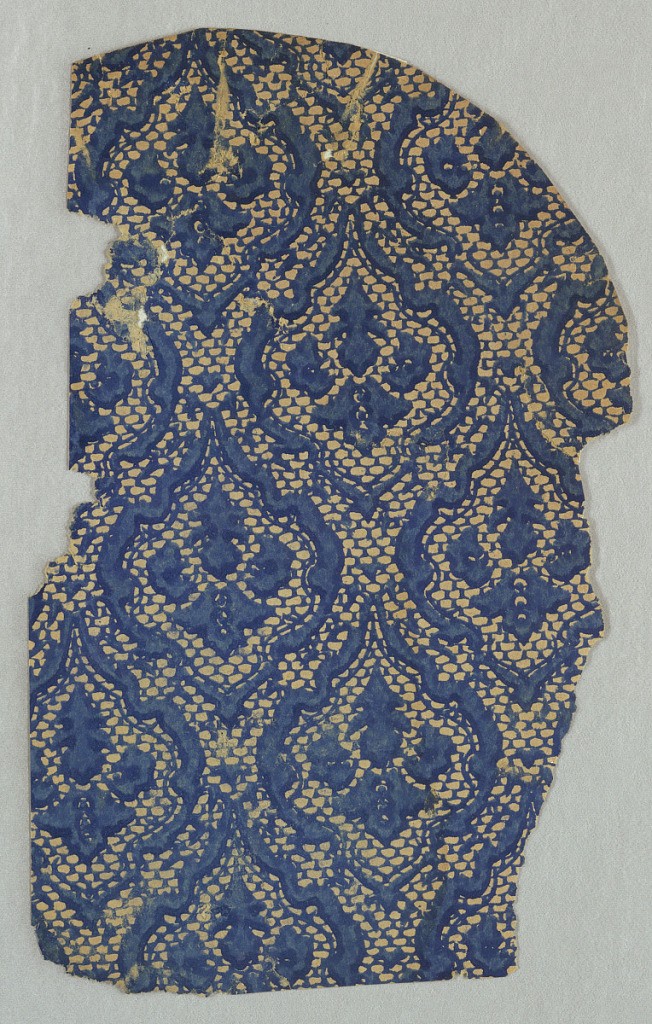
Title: Sidewall - fragment
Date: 1865–80
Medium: Machine-printed paper
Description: Parts a,b are joined together. Small floral medallions create a diaper pattern. There is an all-over background pattern of very small fish-scale or brick design. Printed in dark blue on a mica ground.